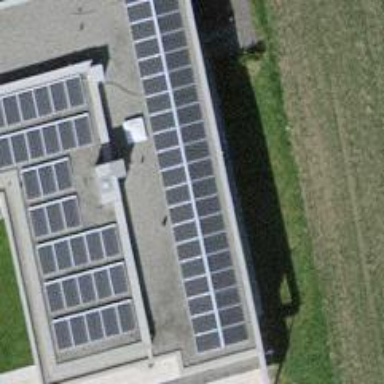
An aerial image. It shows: Solar power generator using photovoltaic panels.